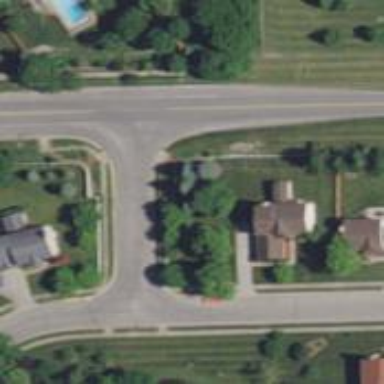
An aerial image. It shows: Unmarked road crossing.